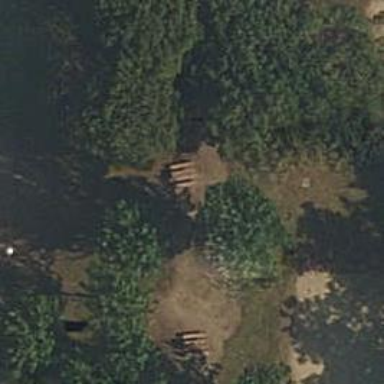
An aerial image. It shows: Picnic table located in leisure land area.